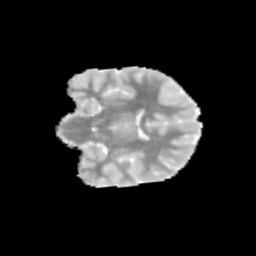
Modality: MD
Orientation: coronal
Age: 10
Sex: female
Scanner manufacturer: siemens
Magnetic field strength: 3 T
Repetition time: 3.8 s
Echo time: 0.07 s